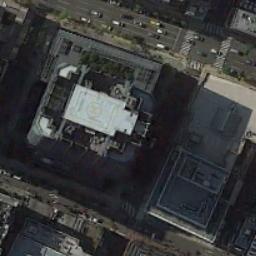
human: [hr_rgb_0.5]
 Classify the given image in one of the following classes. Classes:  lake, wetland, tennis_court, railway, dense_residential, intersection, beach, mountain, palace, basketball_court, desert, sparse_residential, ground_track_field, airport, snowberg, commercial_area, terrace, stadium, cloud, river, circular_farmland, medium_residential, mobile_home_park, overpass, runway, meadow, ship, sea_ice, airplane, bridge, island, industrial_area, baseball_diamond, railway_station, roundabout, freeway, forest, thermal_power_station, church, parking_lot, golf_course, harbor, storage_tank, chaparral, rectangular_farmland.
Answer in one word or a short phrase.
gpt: commercial_area